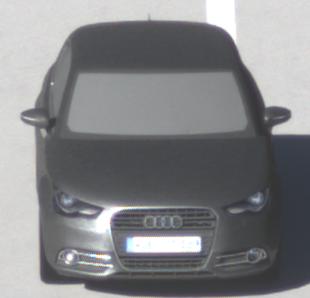
Make: Audi
Model: A1 Sportback 1.2 TFSI
Detailed model: A1 (8X) Sportback
Model produced from: 2012/03
Model produced until: 2014/11
Doors: 5
Color: gray
Road condition: dry road
Daytime: morning or afternoon
Contrast: high contrast